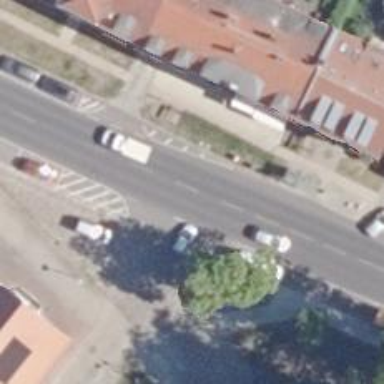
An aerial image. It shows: Residential road with diagonal on-street parking on the right lane.